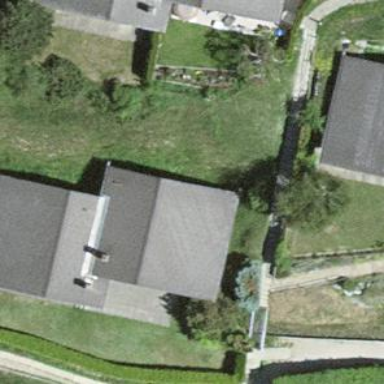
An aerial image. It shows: Semidetached house.